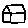
Label: house